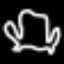
Label: frog